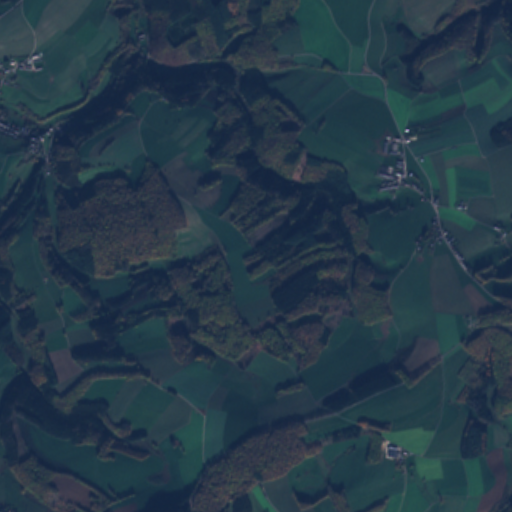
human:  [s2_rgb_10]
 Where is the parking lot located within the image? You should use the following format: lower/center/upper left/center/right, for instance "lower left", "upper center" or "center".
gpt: The parking lot is located in the center right of the image.
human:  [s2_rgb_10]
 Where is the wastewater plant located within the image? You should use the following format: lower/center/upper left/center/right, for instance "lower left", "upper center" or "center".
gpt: The wastewater plant is located in the upper left of the image.
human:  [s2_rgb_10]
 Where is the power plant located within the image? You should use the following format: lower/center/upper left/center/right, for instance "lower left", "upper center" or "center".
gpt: There is no power plant in the image.